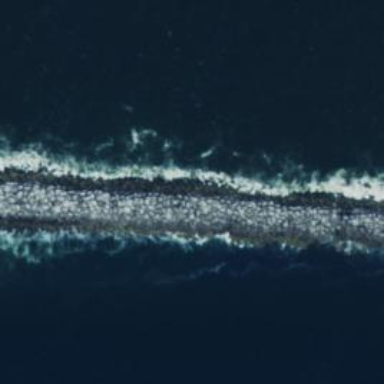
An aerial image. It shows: Reef made of rocks.